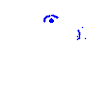
Particle: electron